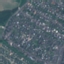
Label: Residential